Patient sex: M
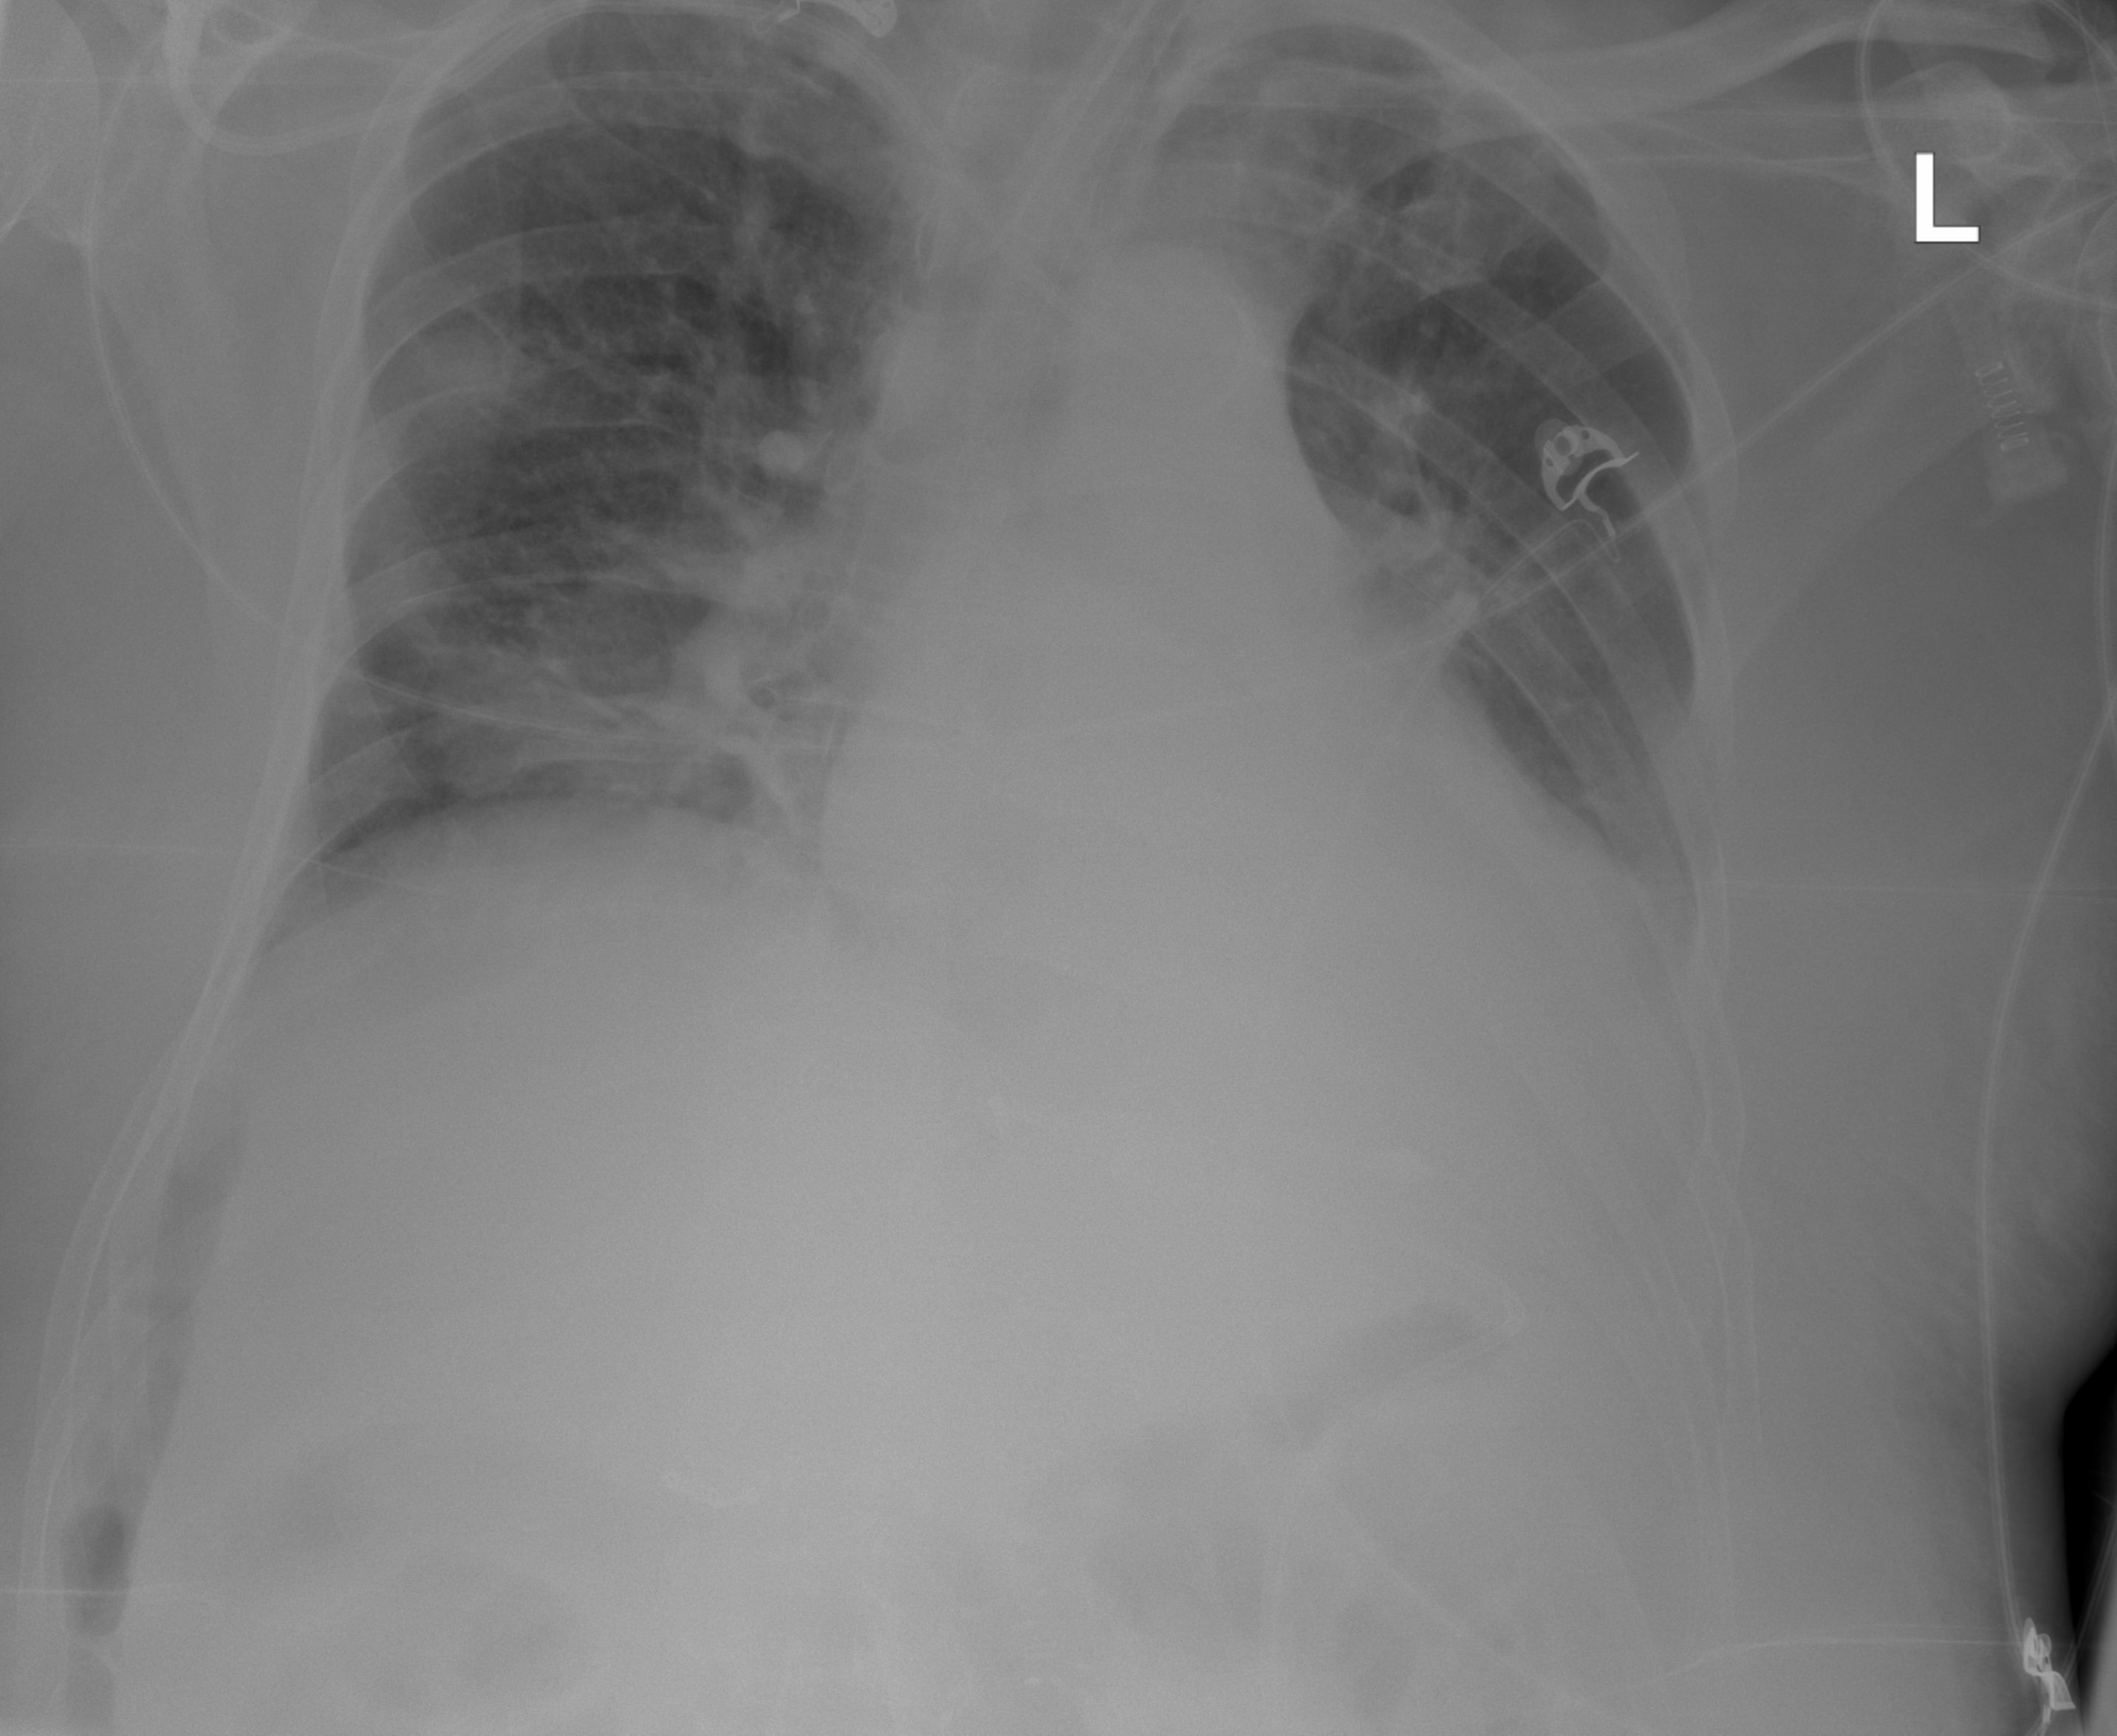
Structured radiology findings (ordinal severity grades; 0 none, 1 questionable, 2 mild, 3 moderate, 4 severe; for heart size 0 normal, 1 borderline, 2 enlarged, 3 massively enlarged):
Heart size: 1
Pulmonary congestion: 2
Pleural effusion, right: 1
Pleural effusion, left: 1
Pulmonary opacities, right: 0
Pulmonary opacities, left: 0
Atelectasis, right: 2
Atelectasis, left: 2